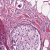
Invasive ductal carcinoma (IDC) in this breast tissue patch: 1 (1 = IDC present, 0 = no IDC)